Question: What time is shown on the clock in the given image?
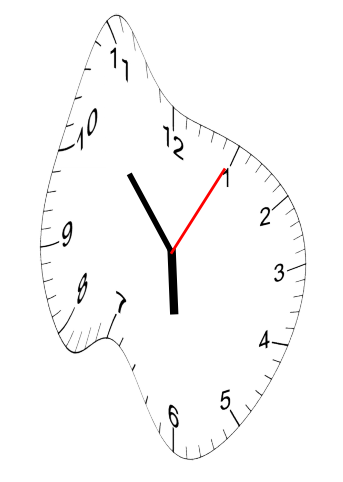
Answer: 05:53:05